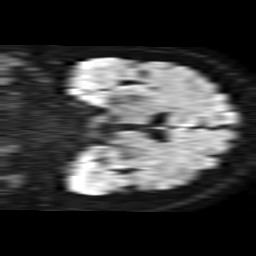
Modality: TRACE
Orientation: coronal
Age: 68
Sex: male
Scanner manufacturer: philips
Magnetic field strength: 1.5 T
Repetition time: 3.509 s
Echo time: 0.07039 s